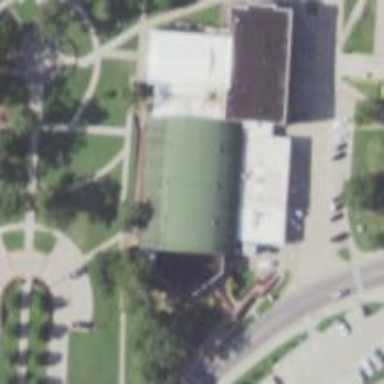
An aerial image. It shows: University building.